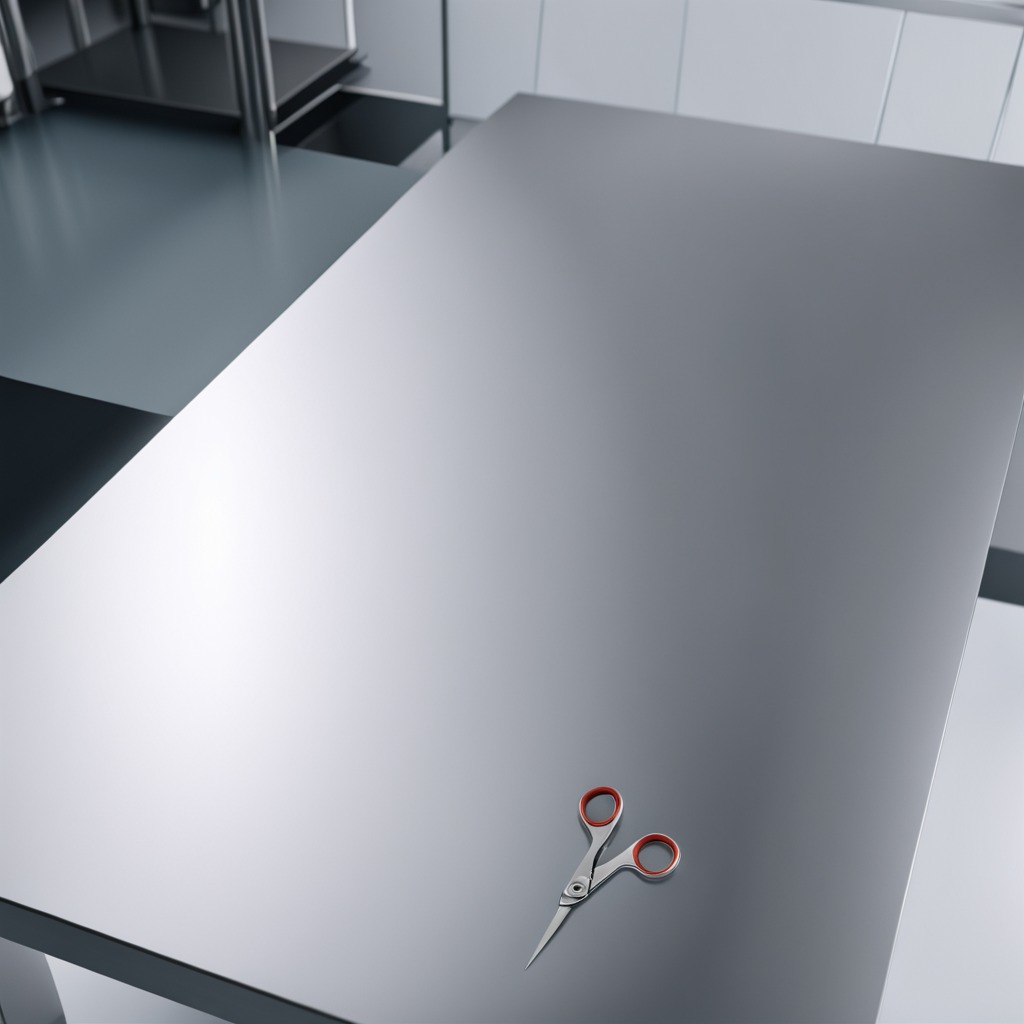
A scissor lies on the stainless steel table in a high-end prototyping lab.